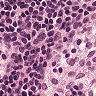
Metastatic tissue present: no